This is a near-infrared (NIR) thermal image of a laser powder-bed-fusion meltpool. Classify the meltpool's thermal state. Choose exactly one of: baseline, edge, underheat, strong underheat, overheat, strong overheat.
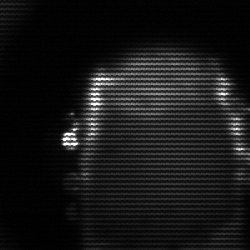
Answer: baseline